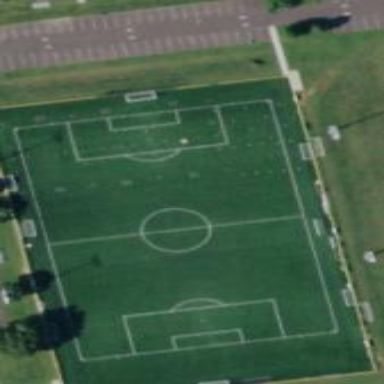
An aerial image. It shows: Soccer pitch with artificial turf for leisure sports activities.